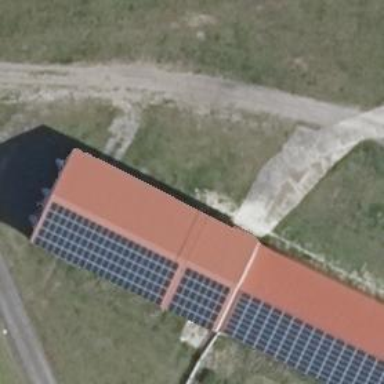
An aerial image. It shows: Small solar photovoltaic panel generator is producing electricity.